Lunar surface albedo tile
Center latitude: 8.786
Center longitude: -34.511
Resolution (meters per pixel, mean): 156.83
Tile area (km^2): 25464.23
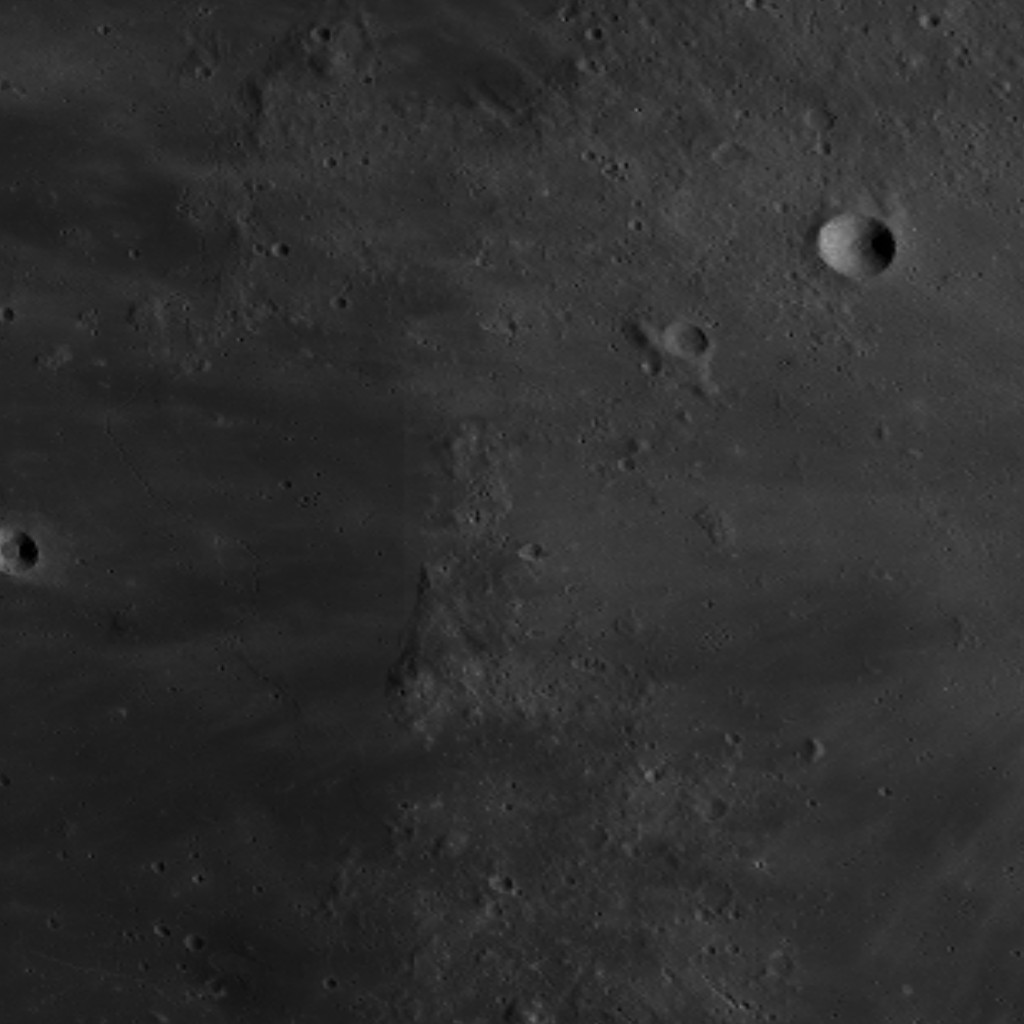